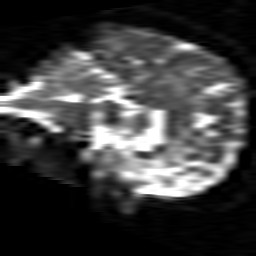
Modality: ADC
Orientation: sagittal
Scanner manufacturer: siemens
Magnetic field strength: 1.5 T
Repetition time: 8.1 s
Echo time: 0.119 s